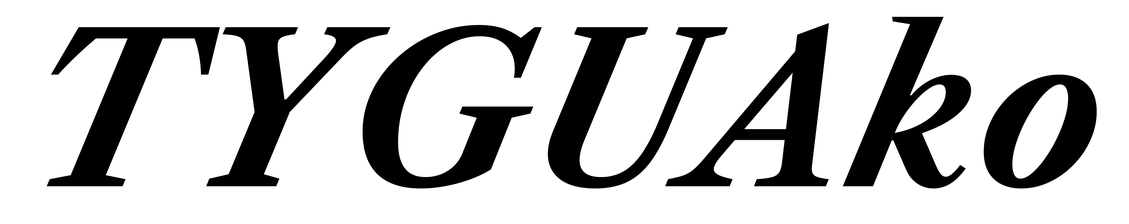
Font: LibreCaslonText-Italic_Bold_Italic